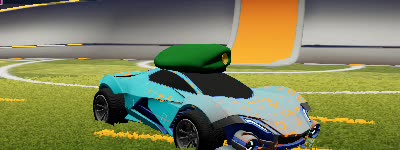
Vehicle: werewolf